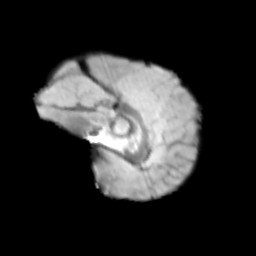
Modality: T2w
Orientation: sagittal
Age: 9
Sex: male
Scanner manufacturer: siemens
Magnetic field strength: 3 T
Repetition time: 3.8 s
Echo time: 0.07 s